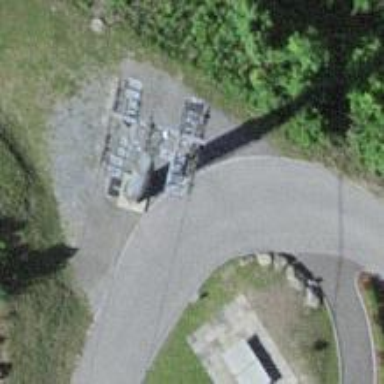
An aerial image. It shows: Pylon used for aerialway.